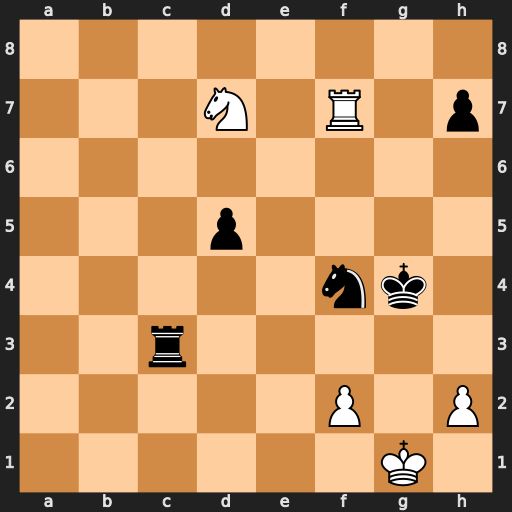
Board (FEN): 8/3N1R1p/8/3p4/5nk1/2r5/5P1P/6K1
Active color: w
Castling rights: -
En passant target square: -
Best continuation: Ne5+ Kg5 h4+ Kxh4 Rxf4+